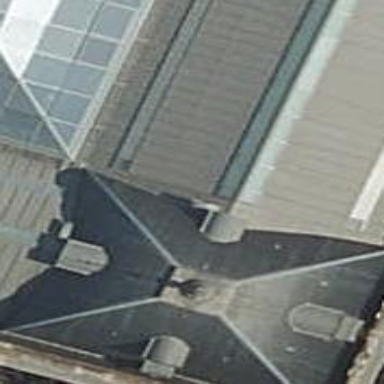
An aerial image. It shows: Building with slate dome roof.